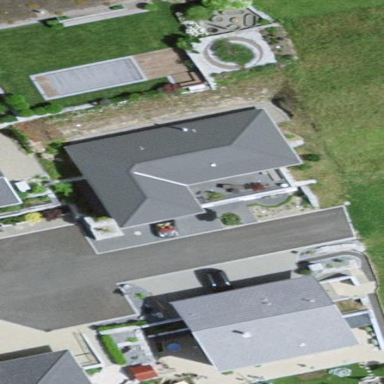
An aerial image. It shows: Simple house.